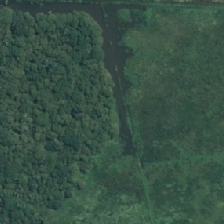
Land cover: herbaceous_freshwater_vege